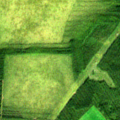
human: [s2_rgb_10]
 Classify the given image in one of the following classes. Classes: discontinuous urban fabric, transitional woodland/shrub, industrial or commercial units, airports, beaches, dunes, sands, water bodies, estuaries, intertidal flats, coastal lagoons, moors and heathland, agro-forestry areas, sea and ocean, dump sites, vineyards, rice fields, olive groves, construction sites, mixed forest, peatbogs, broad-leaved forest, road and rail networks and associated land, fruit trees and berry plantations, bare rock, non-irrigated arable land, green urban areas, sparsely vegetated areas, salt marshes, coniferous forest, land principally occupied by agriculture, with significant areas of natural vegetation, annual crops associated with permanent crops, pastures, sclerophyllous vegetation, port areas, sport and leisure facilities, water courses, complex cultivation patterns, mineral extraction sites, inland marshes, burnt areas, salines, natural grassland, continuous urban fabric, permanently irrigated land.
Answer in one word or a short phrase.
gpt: non-irrigated arable land, broad-leaved forest, coniferous forest, mixed forest, transitional woodland/shrub, peatbogs